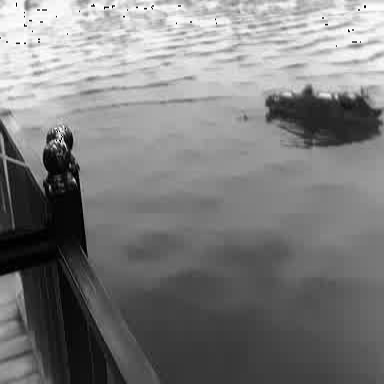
There is a container_ship in the infrared image.